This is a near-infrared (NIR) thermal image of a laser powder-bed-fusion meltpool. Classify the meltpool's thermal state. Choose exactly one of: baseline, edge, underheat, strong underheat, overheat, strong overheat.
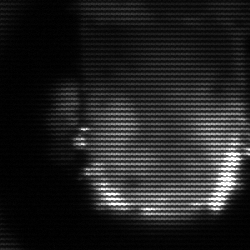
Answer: baseline